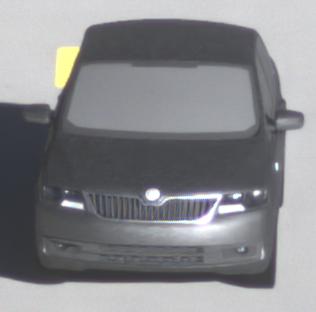
Make: Skoda
Model: Rapid
Detailed model: Rapid 1.2 Active Limousine
Model produced from: 2012/10
Model produced until: 2015/04
Doors: 5
Color: gray
Road condition: dry road
Daytime: sunrise or sunset
Contrast: medium contrast